Field crop: maize
Growth stage: 2
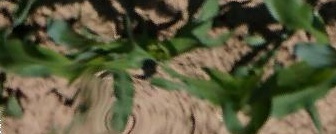
Species: maize